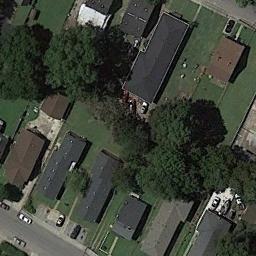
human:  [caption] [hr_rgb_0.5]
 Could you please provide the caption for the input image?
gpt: There are many buildings of different shapes and sizes in medium residential area .

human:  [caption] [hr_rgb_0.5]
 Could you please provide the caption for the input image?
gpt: The houses in the mid-sized residential area are all blue .

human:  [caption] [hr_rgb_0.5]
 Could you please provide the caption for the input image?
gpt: The medium residential is on the grass next to some trees and road .

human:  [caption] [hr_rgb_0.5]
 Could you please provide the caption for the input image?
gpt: The medium residential area has some neatly arranged houses on the grass and some trees are among these houses .

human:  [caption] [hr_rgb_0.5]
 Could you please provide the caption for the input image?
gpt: There are some black buildings and brown buildings on the medium residential area .